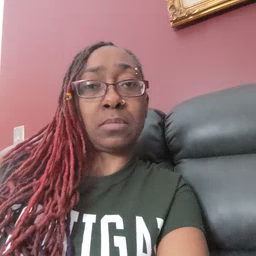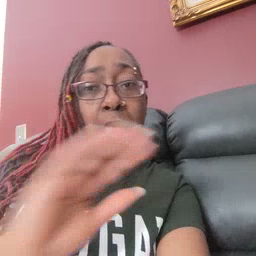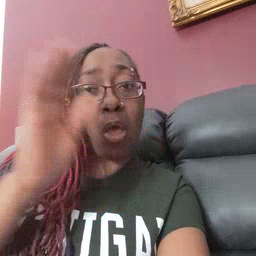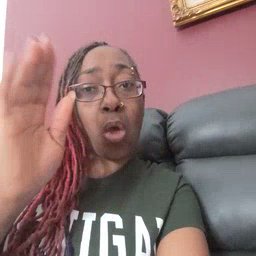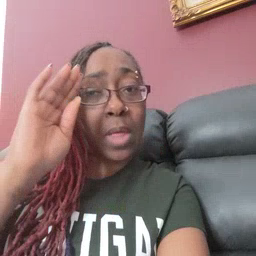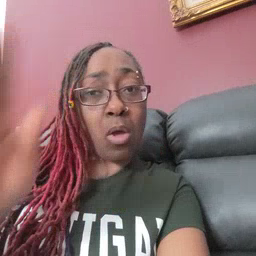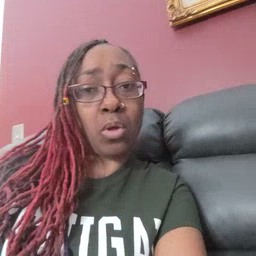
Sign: hello